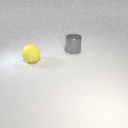
large gray metal cylinder behind large yellow rubber sphere